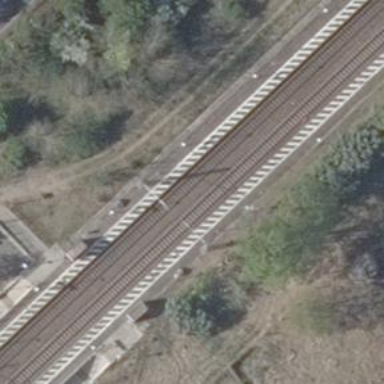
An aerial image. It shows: Railway stop with public transport stop position.